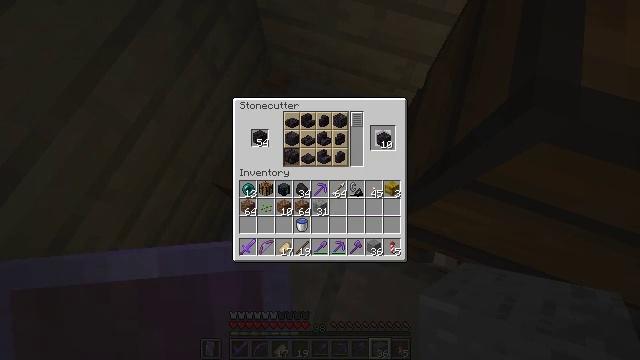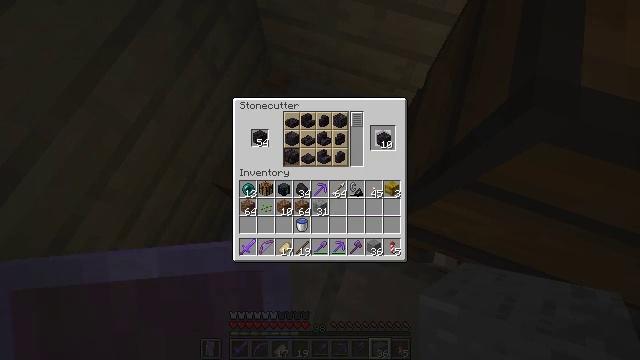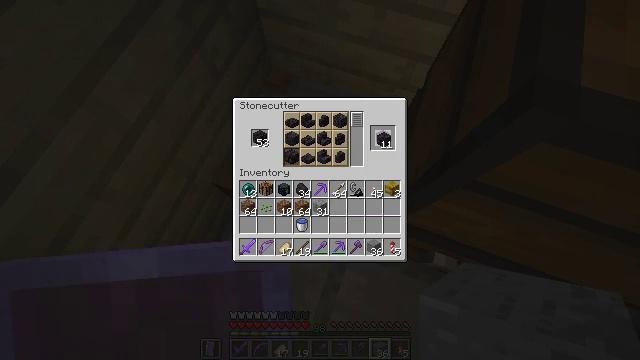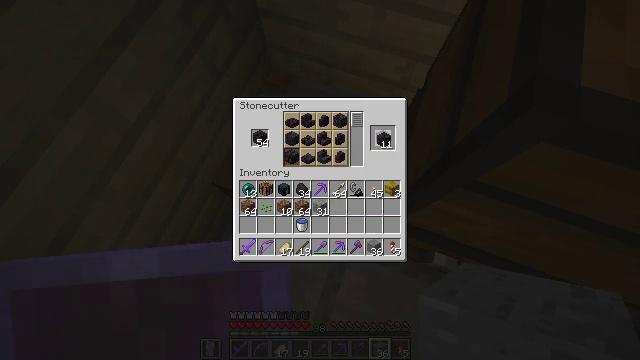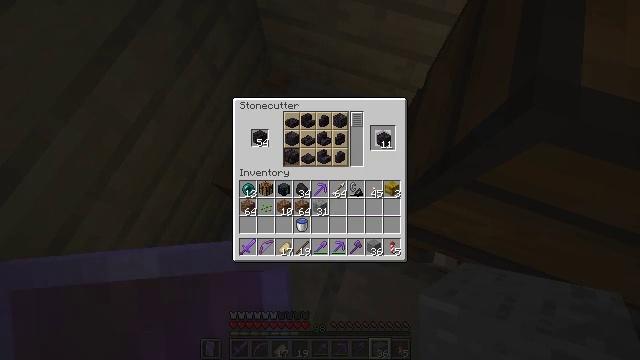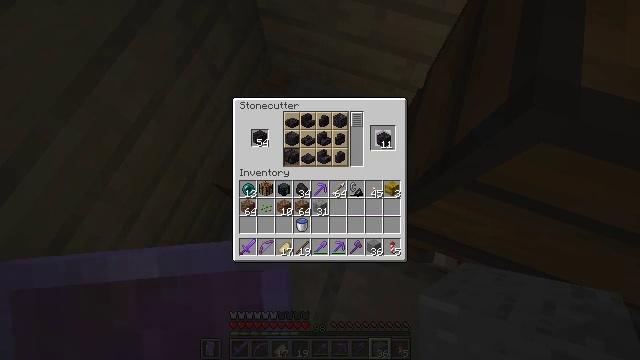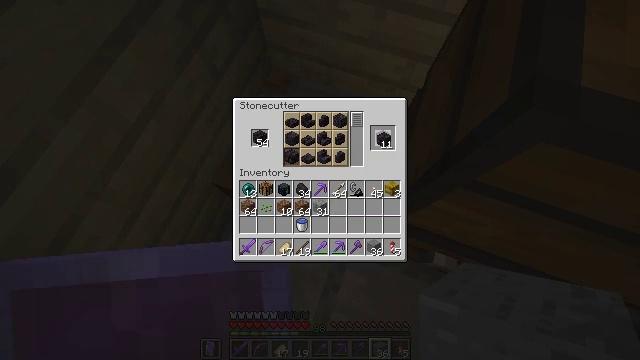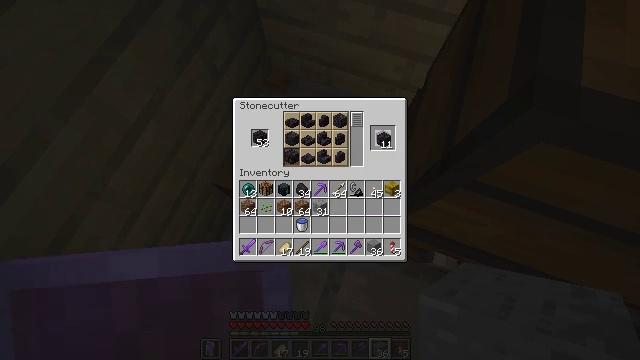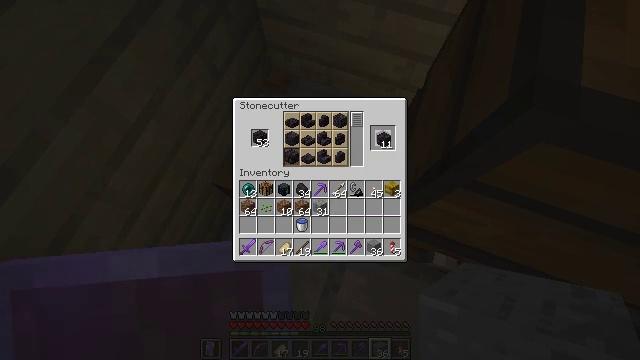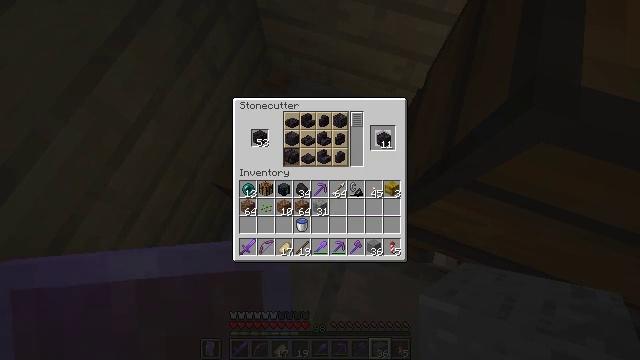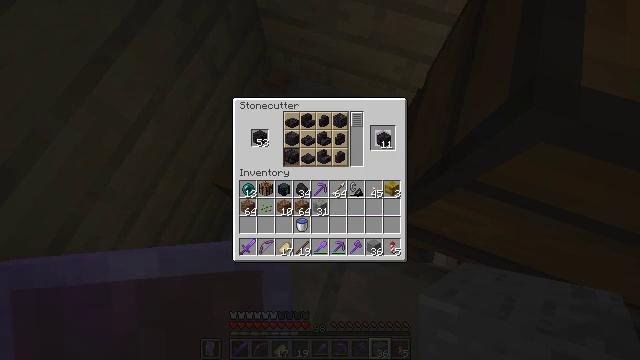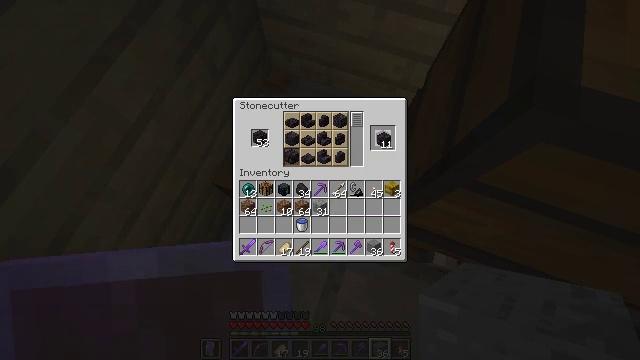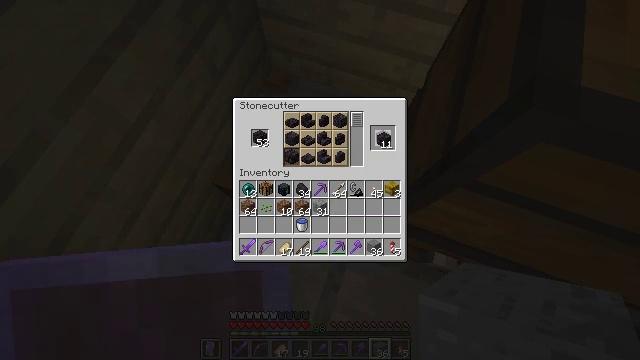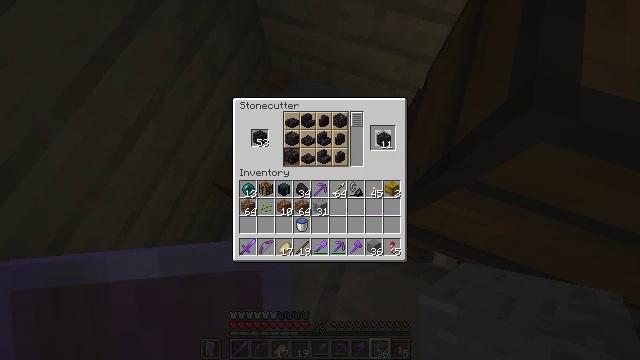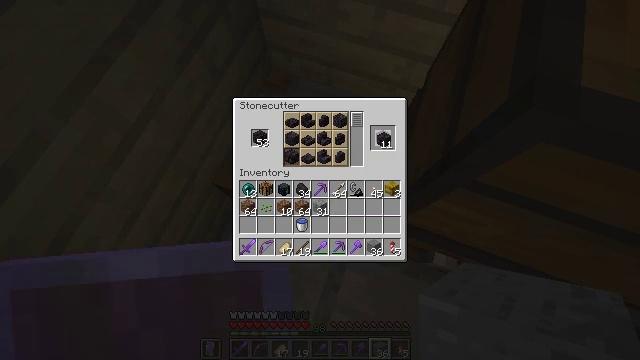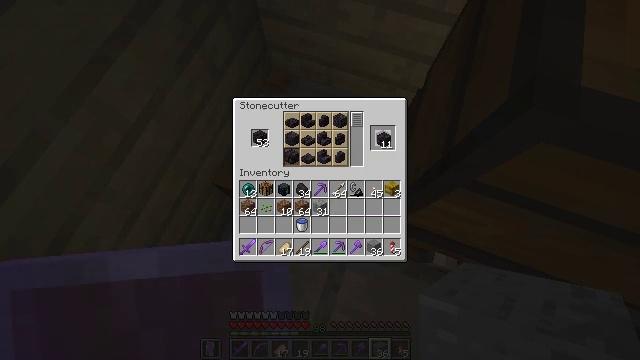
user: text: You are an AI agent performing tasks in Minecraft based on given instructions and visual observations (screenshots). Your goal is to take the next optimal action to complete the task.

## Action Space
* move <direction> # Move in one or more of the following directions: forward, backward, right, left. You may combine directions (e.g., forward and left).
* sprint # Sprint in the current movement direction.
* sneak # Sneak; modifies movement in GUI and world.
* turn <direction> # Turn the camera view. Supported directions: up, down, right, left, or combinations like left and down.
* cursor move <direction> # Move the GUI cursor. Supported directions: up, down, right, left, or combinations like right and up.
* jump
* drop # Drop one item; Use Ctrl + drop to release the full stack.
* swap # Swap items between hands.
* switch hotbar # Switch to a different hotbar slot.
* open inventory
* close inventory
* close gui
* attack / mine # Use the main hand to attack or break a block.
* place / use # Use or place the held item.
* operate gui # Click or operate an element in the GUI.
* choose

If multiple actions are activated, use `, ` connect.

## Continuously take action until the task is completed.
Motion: motion action
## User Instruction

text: Open the crafting table interface to craft polished blackstone bricks.
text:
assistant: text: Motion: attack / mine
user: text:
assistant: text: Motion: no_op
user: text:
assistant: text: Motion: no_op
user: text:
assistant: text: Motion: no_op
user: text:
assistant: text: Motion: no_op
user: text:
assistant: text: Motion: no_op
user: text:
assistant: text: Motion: no_op
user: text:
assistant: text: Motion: no_op
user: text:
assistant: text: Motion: no_op
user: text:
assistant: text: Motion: no_op
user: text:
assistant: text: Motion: no_op
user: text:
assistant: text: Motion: no_op
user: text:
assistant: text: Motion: no_op
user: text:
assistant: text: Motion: attack / mine
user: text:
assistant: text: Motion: attack / mine
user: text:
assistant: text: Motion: attack / mine
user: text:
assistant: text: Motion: no_op
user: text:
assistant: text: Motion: no_op
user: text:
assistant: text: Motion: no_op
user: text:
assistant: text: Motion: no_op
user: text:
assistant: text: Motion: no_op
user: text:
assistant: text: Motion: attack / mine
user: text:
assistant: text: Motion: attack / mine
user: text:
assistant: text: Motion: attack / mine
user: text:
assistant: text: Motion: attack / mine
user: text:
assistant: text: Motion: attack / mine
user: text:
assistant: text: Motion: attack / mine
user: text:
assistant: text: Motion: no_op
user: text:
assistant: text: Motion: attack / mine
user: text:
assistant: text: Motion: attack / mine